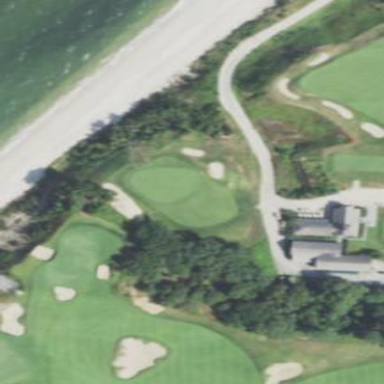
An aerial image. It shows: Rough area in golf course.